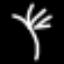
Label: palm tree